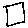
Label: square